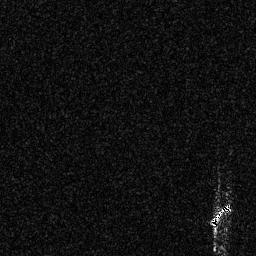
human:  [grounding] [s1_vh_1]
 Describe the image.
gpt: In the satellite image, there is  <ref>1 small ship </ref> <box>[[81, 78, 89, 87, 0]]</box> located at bottom right.